Field crop: tomato
Growth stage: 1
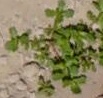
Species: portulaca